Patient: sex M, age 68
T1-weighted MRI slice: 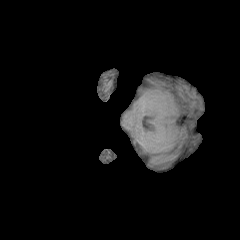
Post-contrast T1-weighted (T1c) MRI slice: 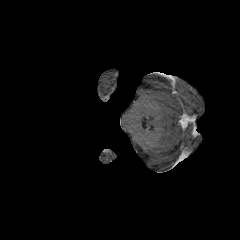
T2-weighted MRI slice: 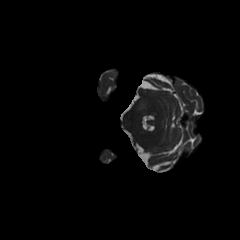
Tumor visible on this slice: no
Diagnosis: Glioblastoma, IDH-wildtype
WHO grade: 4